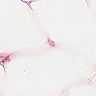
Metastatic tissue present: no